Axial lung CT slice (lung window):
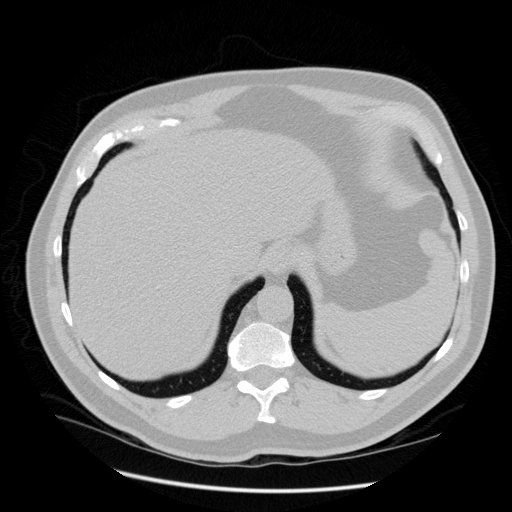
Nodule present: no